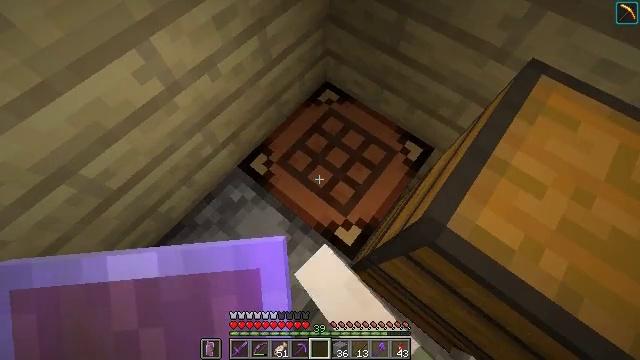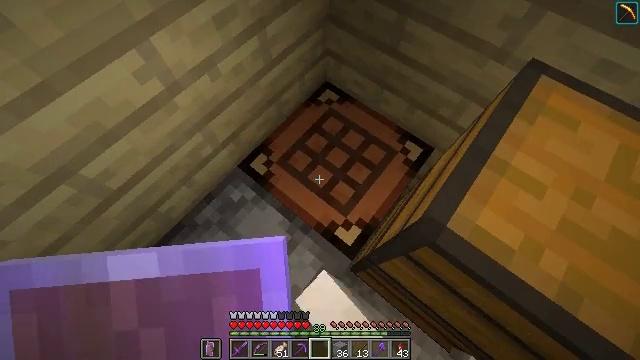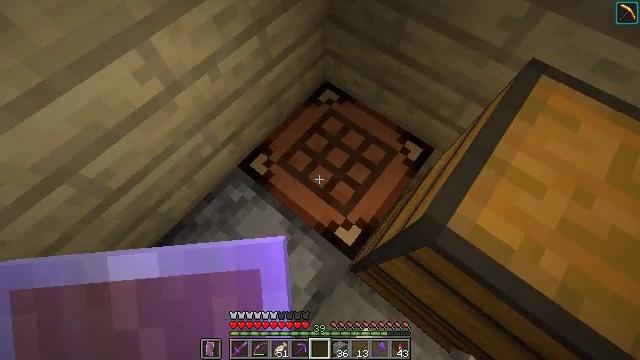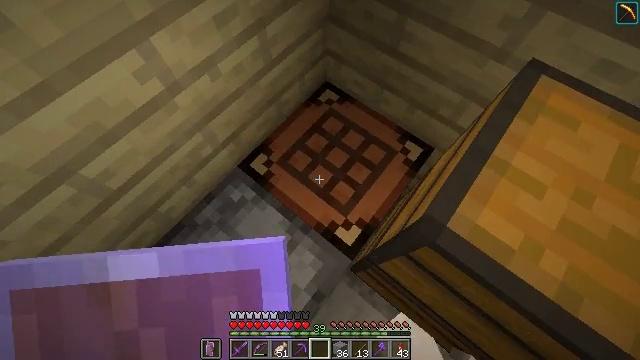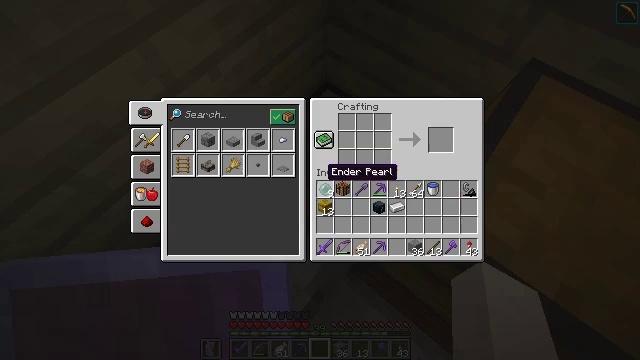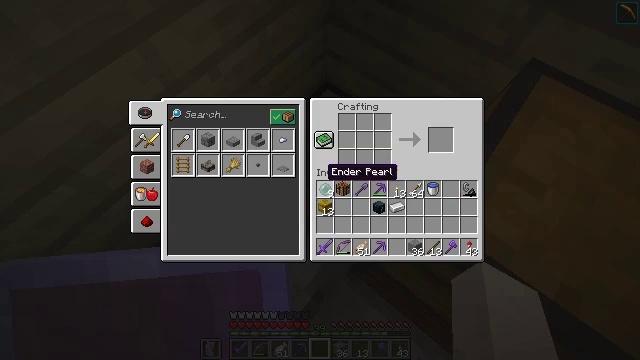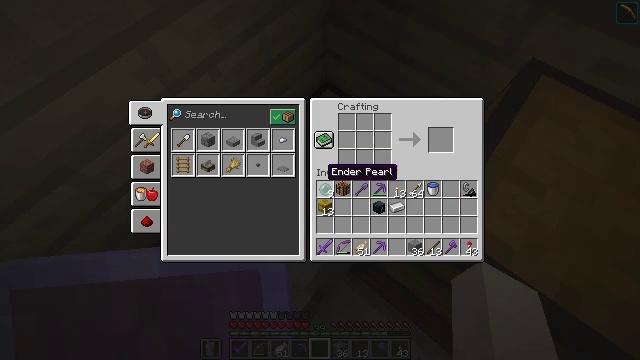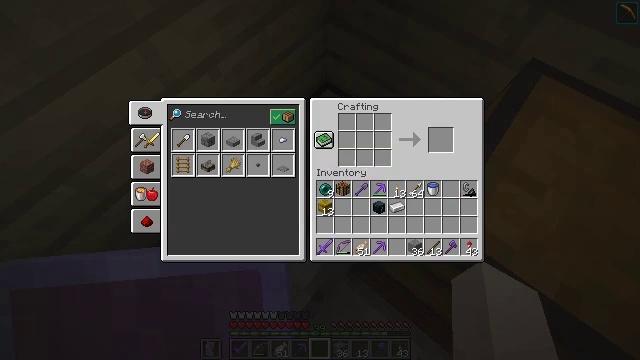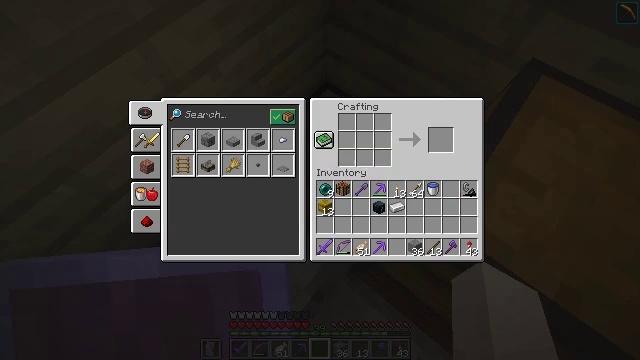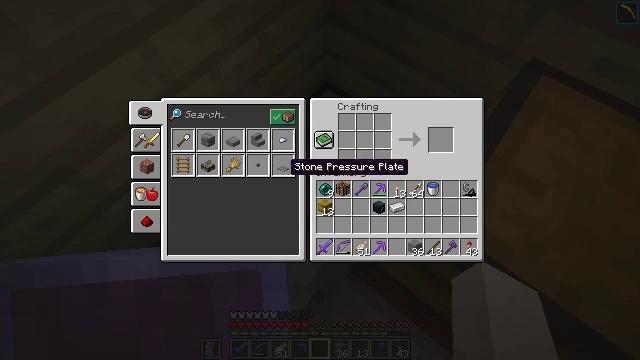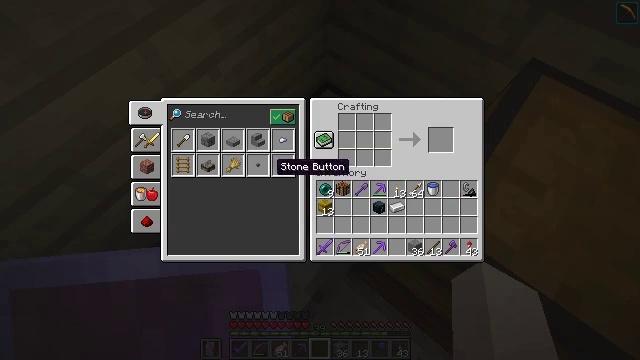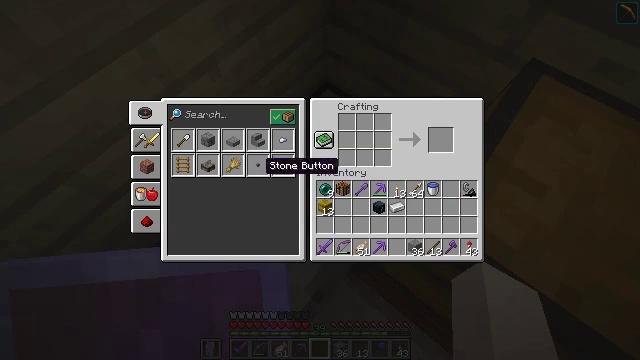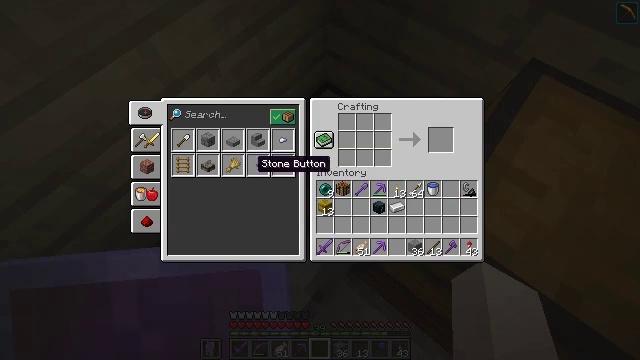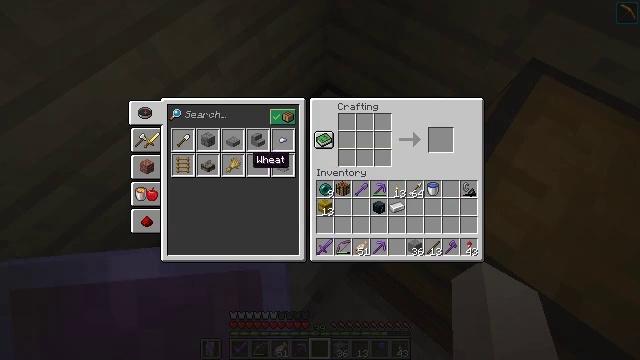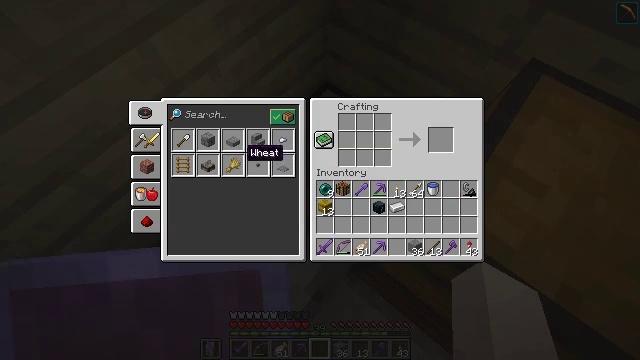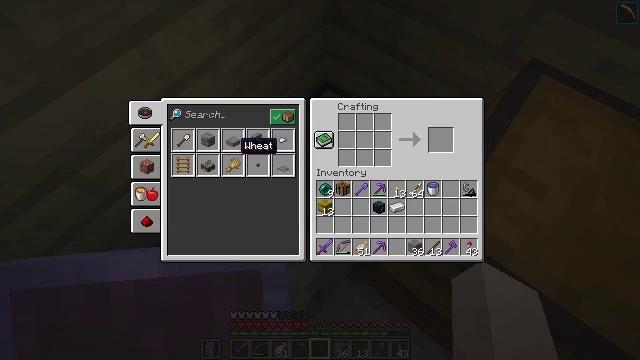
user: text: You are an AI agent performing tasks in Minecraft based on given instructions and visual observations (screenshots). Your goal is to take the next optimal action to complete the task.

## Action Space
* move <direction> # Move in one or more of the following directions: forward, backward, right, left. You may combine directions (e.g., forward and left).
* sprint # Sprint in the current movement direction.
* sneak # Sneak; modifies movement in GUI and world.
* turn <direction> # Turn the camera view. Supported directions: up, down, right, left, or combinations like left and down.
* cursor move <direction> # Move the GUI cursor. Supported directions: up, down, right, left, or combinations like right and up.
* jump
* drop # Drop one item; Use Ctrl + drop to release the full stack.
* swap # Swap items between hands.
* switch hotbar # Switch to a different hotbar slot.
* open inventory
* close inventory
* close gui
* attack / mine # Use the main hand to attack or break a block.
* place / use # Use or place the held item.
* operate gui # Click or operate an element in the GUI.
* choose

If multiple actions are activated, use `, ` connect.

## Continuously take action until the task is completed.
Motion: motion action
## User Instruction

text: Craft a stonecutter.
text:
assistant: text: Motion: no_op
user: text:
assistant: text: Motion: no_op
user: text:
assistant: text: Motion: no_op
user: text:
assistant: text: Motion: no_op
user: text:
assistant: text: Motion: no_op
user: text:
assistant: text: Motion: no_op
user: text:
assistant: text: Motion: turn left
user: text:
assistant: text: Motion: turn left
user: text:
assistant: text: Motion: turn left
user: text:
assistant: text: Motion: turn left
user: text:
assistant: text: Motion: turn left
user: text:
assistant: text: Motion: turn left
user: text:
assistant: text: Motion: no_op
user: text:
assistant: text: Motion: turn up
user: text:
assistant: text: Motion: turn up
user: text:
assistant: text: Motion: no_op
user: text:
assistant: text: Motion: no_op
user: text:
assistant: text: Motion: no_op
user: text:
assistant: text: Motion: no_op
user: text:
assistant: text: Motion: no_op
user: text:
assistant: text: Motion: no_op
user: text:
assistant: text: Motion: no_op
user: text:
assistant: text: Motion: no_op
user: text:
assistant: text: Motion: no_op
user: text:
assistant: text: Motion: no_op
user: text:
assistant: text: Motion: no_op
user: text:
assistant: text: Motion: no_op
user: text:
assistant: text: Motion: no_op
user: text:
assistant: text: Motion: no_op
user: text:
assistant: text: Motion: attack / mine